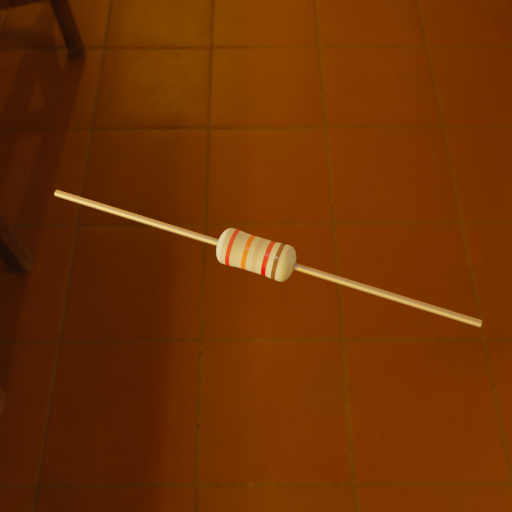
Resistor colour bands (in order): red, orange, silver, red, brown